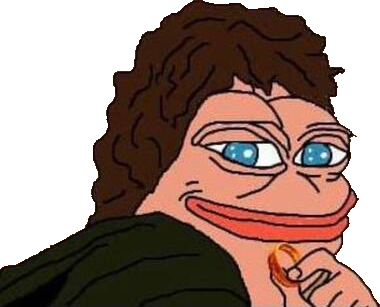
Label: 5_Pepe